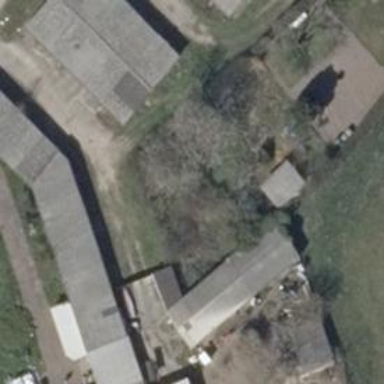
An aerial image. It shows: Group of garages.